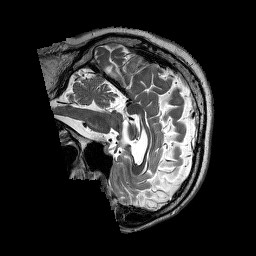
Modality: T2w
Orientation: sagittal
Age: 55
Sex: male
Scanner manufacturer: siemens
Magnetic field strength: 3 T
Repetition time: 3.2 s
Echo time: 0.213 s